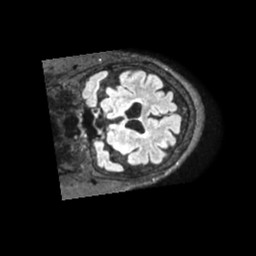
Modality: FLAIR
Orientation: coronal
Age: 75
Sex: female
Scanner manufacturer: philips
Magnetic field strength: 1.5 T
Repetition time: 4.8 s
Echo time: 0.3272 s